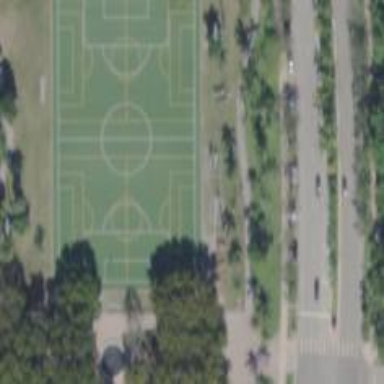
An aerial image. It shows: Artificial turf soccer pitch for leisure land.